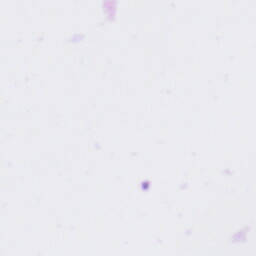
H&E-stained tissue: Tonsil